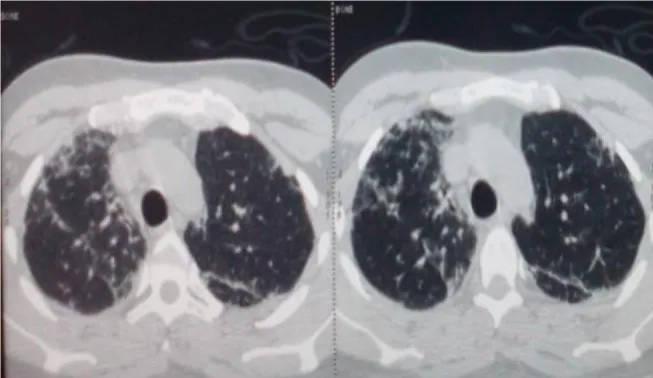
Chest High-resolution computed tomography showing bilateral micronodular opacities, traction bronchiectasis, thickening of septal lines, and a localized ground-glass opacities.
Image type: radiology (ct)